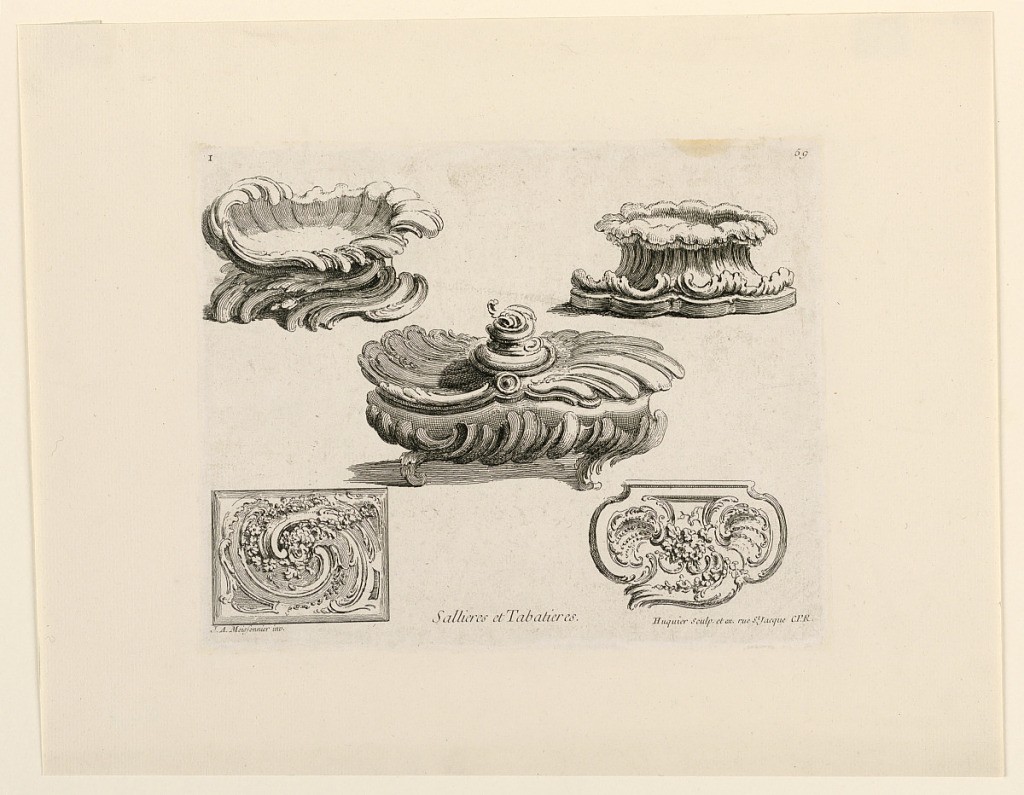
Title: Salt Cellar and Snuff Boxes
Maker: Juste-Aurèle Meissonnier, French, b. Italy, 1695–1750
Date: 1695–1750
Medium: Engraving on paper
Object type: Print
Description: Salt cellar and snuff box.